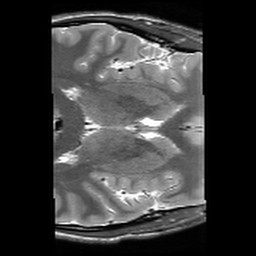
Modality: T2w
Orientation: axial
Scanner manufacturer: siemens
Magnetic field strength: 3 T
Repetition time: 10.64 s
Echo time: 0.05 s